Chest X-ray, PA view. Patient: 63 years old, sex M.
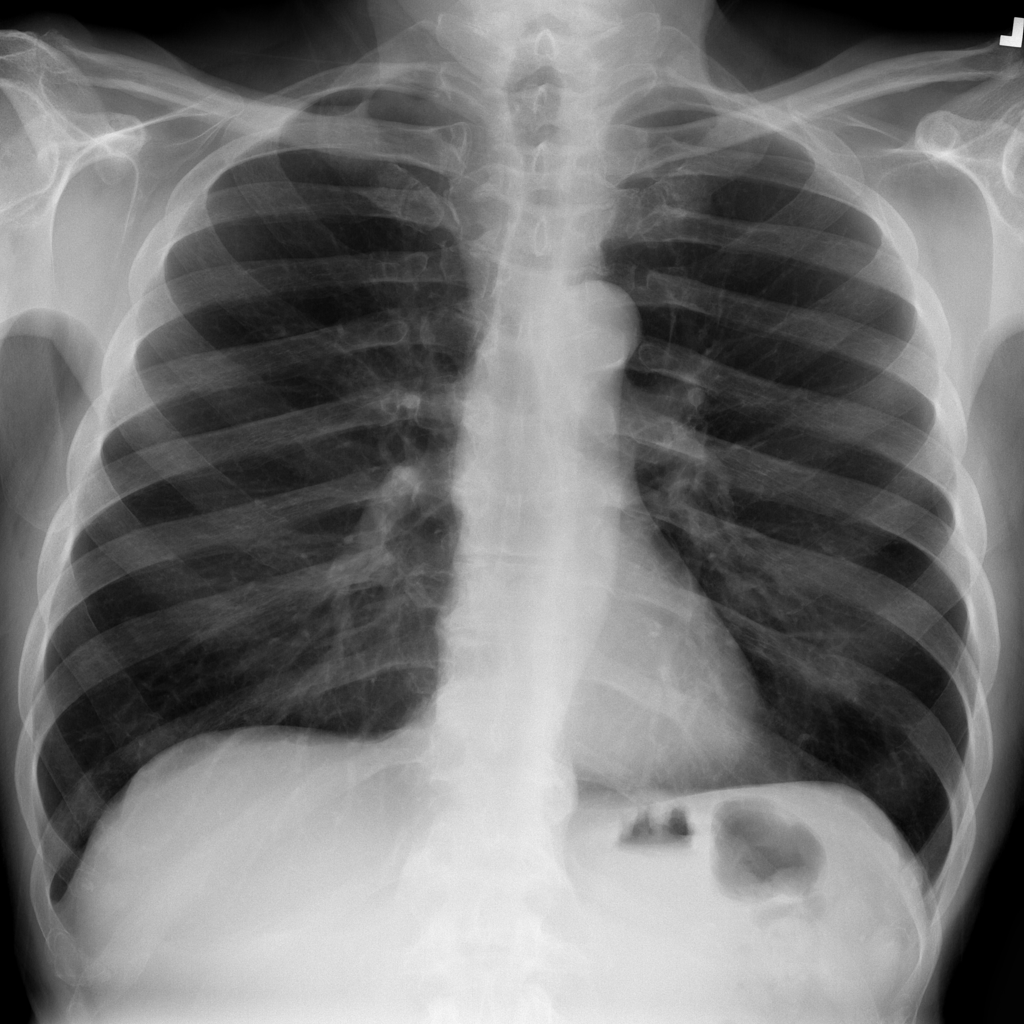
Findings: No Finding